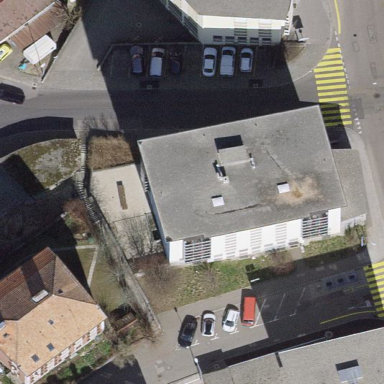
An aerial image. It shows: Part of building is shown in the image.